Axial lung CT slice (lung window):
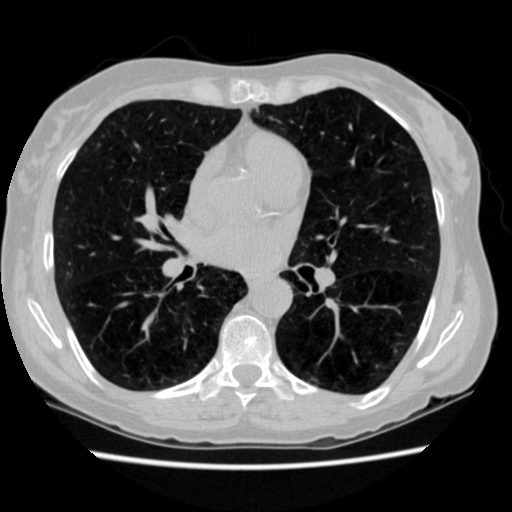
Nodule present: no